Question: I have a select box with all european countries in there, the idea is that a person picks one or more countries that he/she does his/her business in.
This is how it looks right now:

And this is the javascript function:
'''
function AddCountry(element) {
var oldSelect = jQuery("select[name='investor-country[]']").last();
var newSelect = jQuery(oldSelect).clone();
jQuery(element).before(newSelect);
}
'''
So when the person clicks on the Add country link, the javascript gets executed and another <select> is inserted above the link (the links is also the parameter being sent). This is an exact copy of the one before. The thing is I want it to remove the previous selected company from the list so the user can not (without having HTML knowlegde) enter two of the same countries.
I tried alot but haven't succeeded. I tried all kind of weird jQuery combinations but mainly:
'''
newSelect.remove(0);
'''
As far as I could find this should remove the first option from the list (0 can be replace with selectedIndex later) but it doesn't!
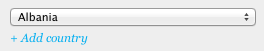
Answer: '''
function AddCountry(element) {
var oldSelect = jQuery("select[name='investor-country[]']").last();
var newSelect = jQuery(oldSelect).clone();
// Remove previously selected option
var selected = oldSelect.val();
newSelect.find("option[value="+selected+"]").remove();
jQuery(element).before(newSelect);
}
'''